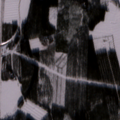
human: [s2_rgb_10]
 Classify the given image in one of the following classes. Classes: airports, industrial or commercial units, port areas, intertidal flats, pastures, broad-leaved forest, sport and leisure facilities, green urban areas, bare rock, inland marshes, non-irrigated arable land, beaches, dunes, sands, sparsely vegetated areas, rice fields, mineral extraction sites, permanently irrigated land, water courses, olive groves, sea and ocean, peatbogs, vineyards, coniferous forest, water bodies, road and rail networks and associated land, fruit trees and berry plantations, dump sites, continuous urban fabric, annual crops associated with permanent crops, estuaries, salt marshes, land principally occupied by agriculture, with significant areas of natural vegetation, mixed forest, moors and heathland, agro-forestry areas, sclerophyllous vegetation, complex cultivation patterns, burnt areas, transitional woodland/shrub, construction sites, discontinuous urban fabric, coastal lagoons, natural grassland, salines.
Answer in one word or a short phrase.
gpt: non-irrigated arable land, land principally occupied by agriculture, with significant areas of natural vegetation, coniferous forest, mixed forest, transitional woodland/shrub